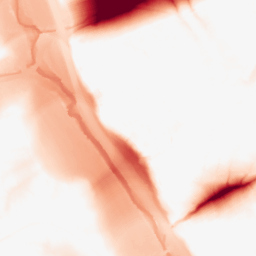
Category: morphological
Decomposition family: tophat
Decomposition parameters: size: 50
mode: black
Upsampling method: edge_directed
Upsampling parameters: scale: 4
Upsampling scale: 4